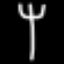
Label: fork